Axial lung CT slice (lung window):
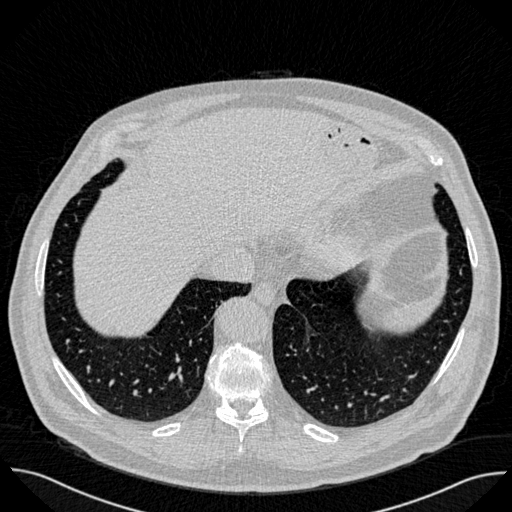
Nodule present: no